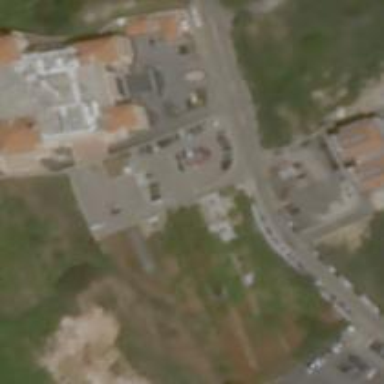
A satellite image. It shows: Hospital building.